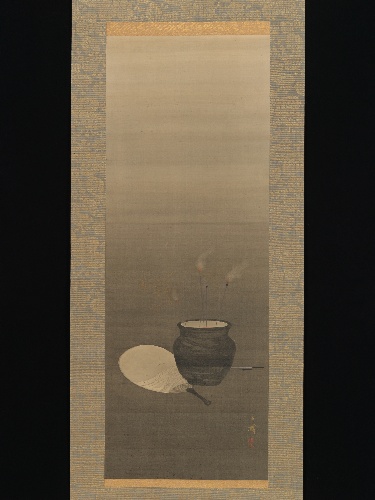
Artist: Shiokawa Bunrin
Artist bio: Japanese, 1808–1877
Object type: Hanging scroll
Classification: Paintings
Medium: Hanging scroll; ink, color and gold on silk
Culture: Japan
Period: Edo period (1615–1868)
Dimensions: Image: 37 3/16 × 13 11/16 in. (94.4 × 34.8 cm)
Overall with mounting: 74 13/16 × 19 7/16 in. (190 × 49.3 cm)
Overall with knobs: 74 13/16 × 21 5/16 in. (190 × 54.2 cm)
Department: Asian Art
Credit line: Mary Griggs Burke Collection, Gift of the Mary and Jackson Burke Foundation, 2015
Accession year: 2015
Repository: Metropolitan Museum of Art, New York, NY